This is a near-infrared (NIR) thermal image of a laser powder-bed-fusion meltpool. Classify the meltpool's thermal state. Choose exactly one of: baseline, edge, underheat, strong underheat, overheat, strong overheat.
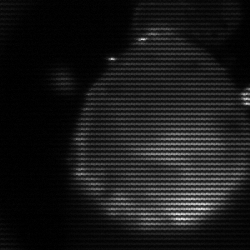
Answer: edge